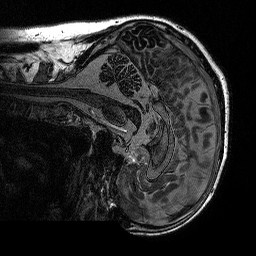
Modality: MP2RAGE
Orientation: sagittal
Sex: male
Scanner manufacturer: siemens
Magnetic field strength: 3 T
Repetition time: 5 s
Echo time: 0.00292 s